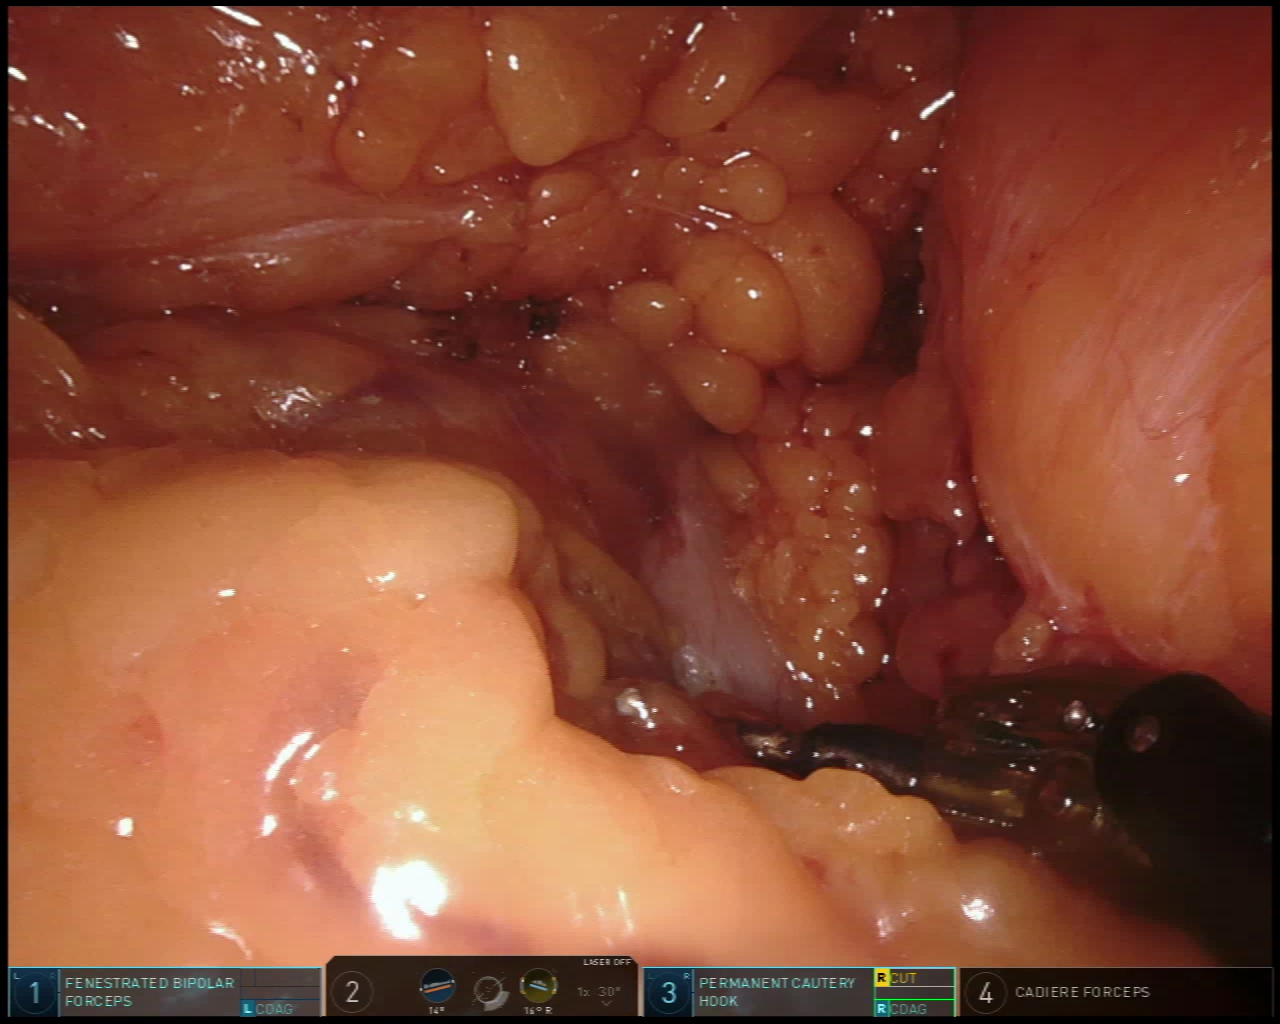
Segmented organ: stomach
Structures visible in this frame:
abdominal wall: no
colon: no
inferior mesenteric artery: no
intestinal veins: no
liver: no
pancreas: no
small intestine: no
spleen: no
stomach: yes
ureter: no
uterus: no
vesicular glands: no